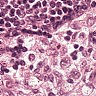
Metastatic tissue present: no